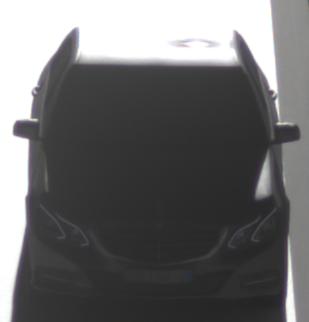
Make: Mercedes-Benz
Model: E 200
Detailed model: E-Class (212) Limousine
Model produced from: 2013/04
Model produced until: 2015/10
Doors: 4
Color: gray
Road condition: dry road
Daytime: morning or afternoon
Contrast: high contrast